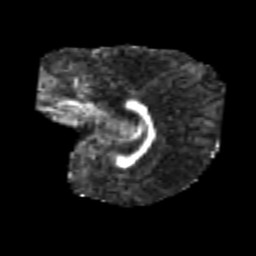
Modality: FA
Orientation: sagittal
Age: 6
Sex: male
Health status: healthy